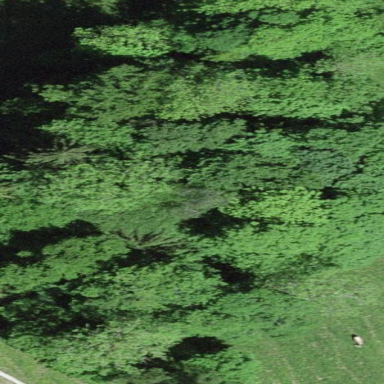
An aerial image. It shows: Mixed leaf-type forest area.